Question: I am getting a weird error as all of my login system are working correctly which include local login in system and Google and Facebook login. The problem arose when I try to try to register with google when I have already register the Facebook account and I try to register Google account it gives 'E11000 duplicate key error collection' and vice versa for Facebook. I am using 'passport.js' for authentication and login system here is some code:
'''
const express = require("express");
const app = express();
const BodyParser = require('body-parser');
const ejs = require('ejs');
const session = require("express-session");
const passport = require("passport");
const LocalStratgy = require('passport-local').Strategy;
const GoogleStrategy = require('passport-google-oauth20').Strategy;
const FacebookStrategy = require("passport-facebook").Strategy;
const passportLocalMongoose = require("passport-local-mongoose");
const findOrCreate = require('mongoose-findorcreate');
const mongoose = require('mongoose');
const { static } = require("express");
app.use(express.static('public'));
app.set('view engine', 'ejs');
app.use(BodyParser.urlencoded({extended: true}));
app.use(session({
secret: 'keyboard cat',
resave: false,
saveUninitialized: false
}));
app.use(passport.initialize());
app.use(passport.session());
mongoose.connect('mongodb://localhost/userDB', {useNewUrlParser: true, useUnifiedTopology: true});
mongoose.set('useCreateIndex', true);
const userSchema = new mongoose.Schema( {
email: String,
password: String,
googleId: String,
facebookId: String
});
userSchema.plugin(passportLocalMongoose);
userSchema.plugin(findOrCreate);
/* userSchema.plugin(encrypt,{secret: process.env.SECRET, encryptedFields: ['password']}); */
const User = new mongoose.model("User", userSchema);
passport.use(new LocalStratgy(User.authenticate()));
passport.serializeUser(function(user, done) {
done(null, user.id);
});
passport.deserializeUser(function(id, done) {
User.findById(id, function(err, user) {
done(err, user);
});
});
passport.use(new GoogleStrategy({
clientID: process.env.CLIENT_ID,
clientSecret: process.env.CLIENT_SECRETS,
callbackURL: "http://localhost:3000/auth/google/secrets",
userProfileURL: "https://www.googleapis.com/oauth2/v3/userinfo"
},
function(accessToken, refreshToken, profile, cb) {
User.findOrCreate({ googleId: profile.id }, function (err, user) {
return cb(err, user);
});
}
));
passport.use(new FacebookStrategy({
clientID: process.env.FACEBOOK_APP_ID,
clientSecret: process.env.FB_APP_SECRETS,
callbackURL: "http://localhost:3000/auth/facebook/secrets"
},
function(accessToken, refreshToken, profile, cb) {
console.log(profile);
User.findOrCreate({ facebookId: profile.id }, function (err, user) {
return cb(err, user);
});
}
));
app.get("/" ,(req, res) => {
res.render('home');
});
app.get('/auth/google',
passport.authenticate('google', { scope: ['profile'] }));
app.get('/auth/google/secrets',
passport.authenticate('google', { failureRedirect: '/login' }),
function(req, res) {
// Successful authentication, redirect secrets.
res.redirect('/secrets');
});
app.get('/auth/facebook',
passport.authenticate('facebook'));
app.get('/auth/facebook/secrets',
passport.authenticate('facebook', { failureRedirect: '/login' }),
function(req, res) {
// Successful authentication, secrets .
res.redirect('/secrets');
});
app.get("/login" ,(req, res) => {
res.render('login');
});
app.get("/register" ,(req, res) => {
res.render('register');
});
app.get("/secrets", (req, res) => {
if(req.isAuthenticated()){
res.render("secrets");
}else{
res.redirect("/login");
}
})
app.post("/register", (req, res) => {
User.register({username: req.body.username}, req.body.password, function(err, user){
if(err){
console.log(err);
res.redirect("/register");
}else{
passport.authenticate("local")(req, res, function(){
res.redirect("/secrets");
})
}
})
});
app.post("/login", (req, res) => {
const user = new User({
username: req.body.username,
password: req.body.password
});
req.login(user, err => {
if(err){
console.log(err);
}else{
passport.authenticate("local")(req, res, function(){
res.redirect("/secrets");
});
}
})
});
app.get("/logout", (req, res) => {
req.logOut();
res.redirect("/");
})
'''
Note: Individually the Facebook and Google authentication works like a charm but when both used together it throws an error. I store Facebook and Google id in my database as in screenshot:  and local system works just fine with Facebook and Google no problem there.
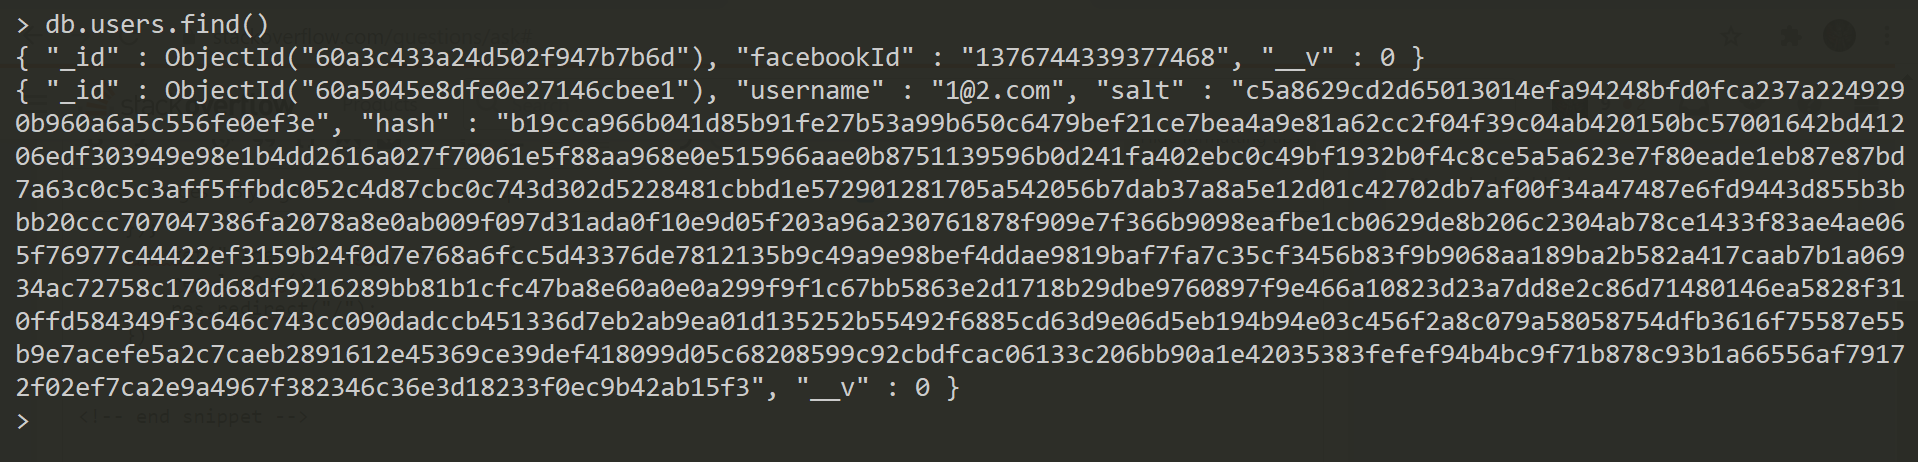
Answer: If you follow passport documentation then it's probably not so correct .
The following will just create an account base on facebook Id
'''
User.findOrCreate({ facebookId: profile.id }, function (err, user) {
return cb(err, user);
});
'''
The following will just create an account base on google Id
'''
User.findOrCreate({ googleId: profile.id }, function (err, user) {
return cb(err, user);
});
'''
, I'm quite sure your user is .
Your above queries will create .
Hence your query should be corrected to similar as follows
'''
User.updateOne({ email: profile.email }, { googleId: profile.id }, { upsert: true })
'''
And
'''
User.updateOne({ email: profile.email }, { facebookId: profile.id }, { upsert: true })
'''
The above will check whether email exist, if it does, update googleId. If it doesn't exist, create a new user.
, your schema is missing the 'username' field